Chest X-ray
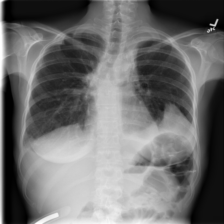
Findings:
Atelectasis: negative
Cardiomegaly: negative
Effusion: negative
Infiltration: negative
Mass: negative
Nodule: negative
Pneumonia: negative
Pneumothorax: negative
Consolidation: positive
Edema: negative
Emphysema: negative
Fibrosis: positive
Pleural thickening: positive
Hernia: negative